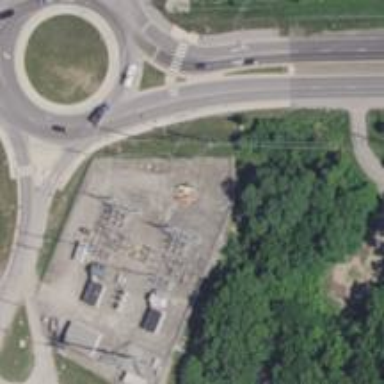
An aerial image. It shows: Power substation.